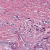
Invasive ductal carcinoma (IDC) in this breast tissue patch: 1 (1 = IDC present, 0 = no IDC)